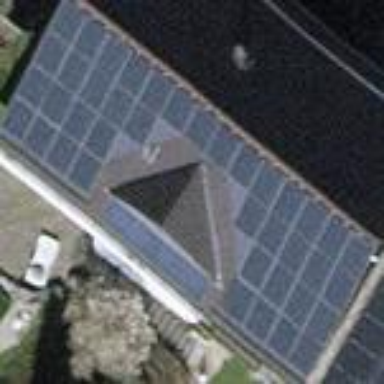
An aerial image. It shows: Solar photovoltaic panel generator producing electricity in small installation.